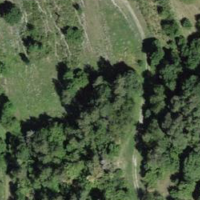
EUNIS habitat code: 43
Species observed at this site:
Potentilla recta
Sorbus aucuparia